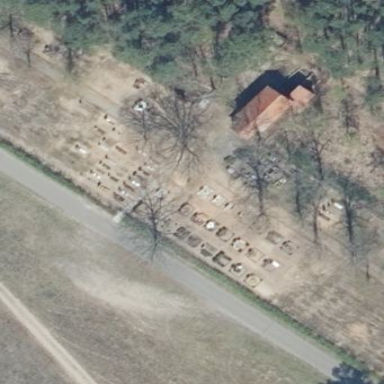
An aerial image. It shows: Cemetery.